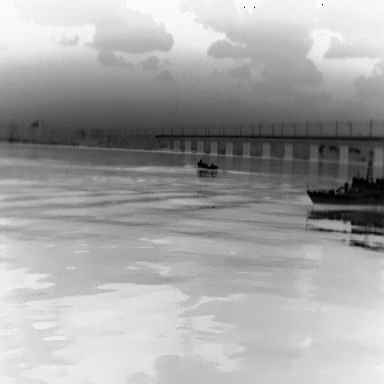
There are two objects shown in the infrared image, including a canoe, and a warship.